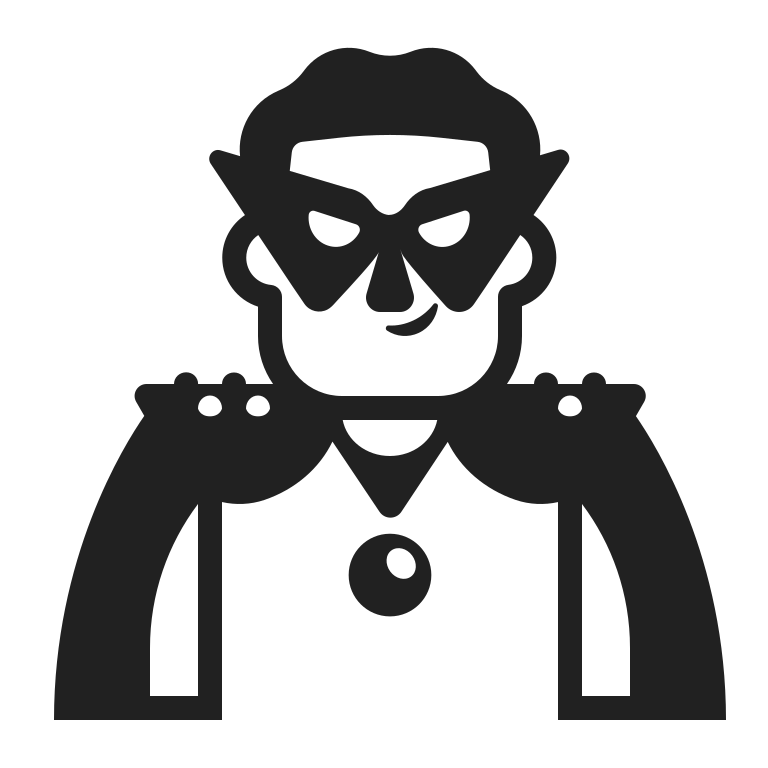
man supervillain high contrast default